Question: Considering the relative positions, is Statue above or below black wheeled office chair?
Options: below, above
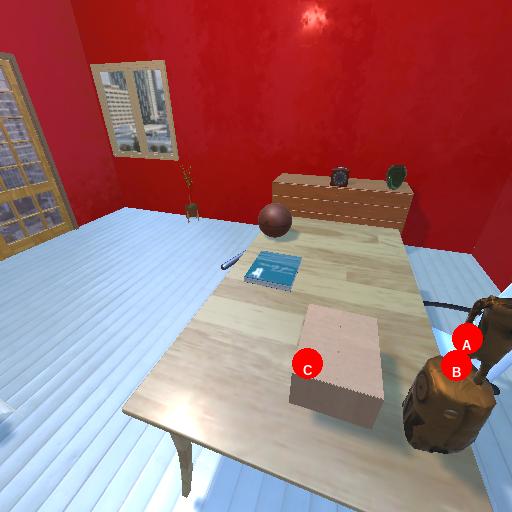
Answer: below